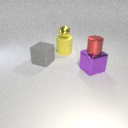
large purple metal cube in front of large yellow rubber cylinder